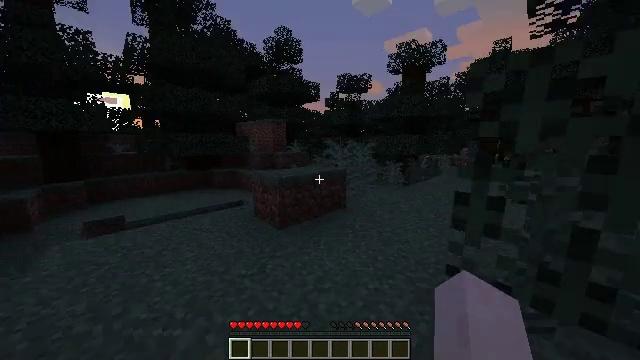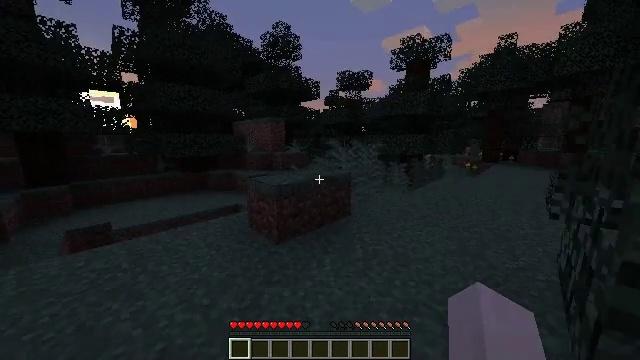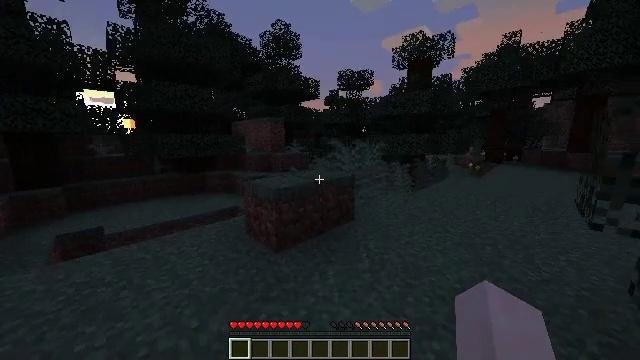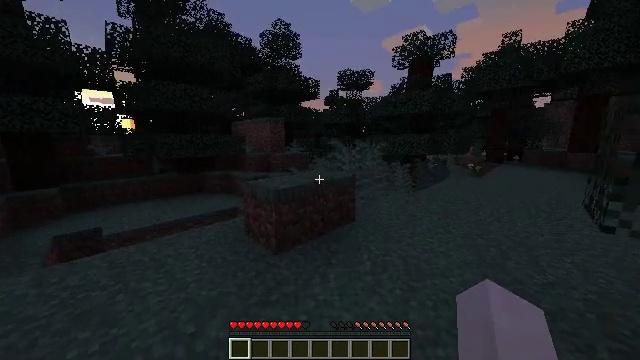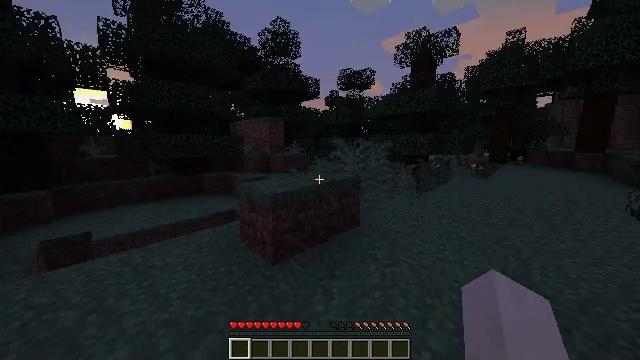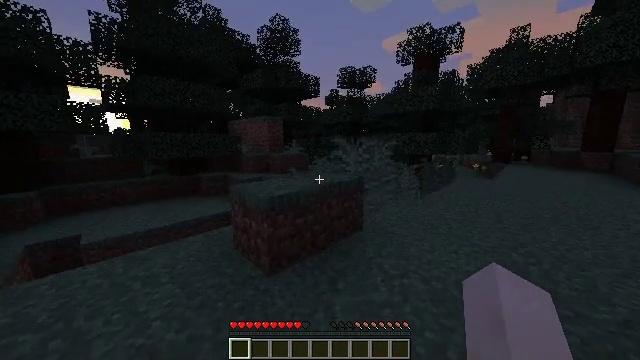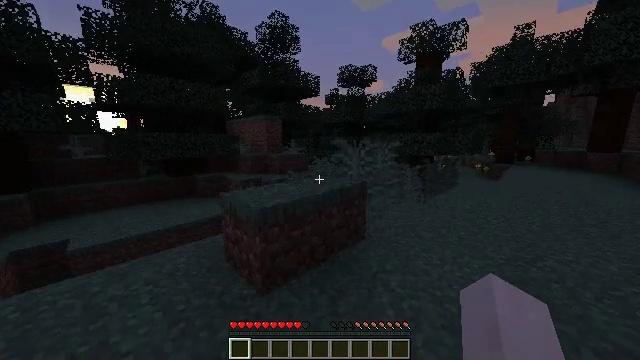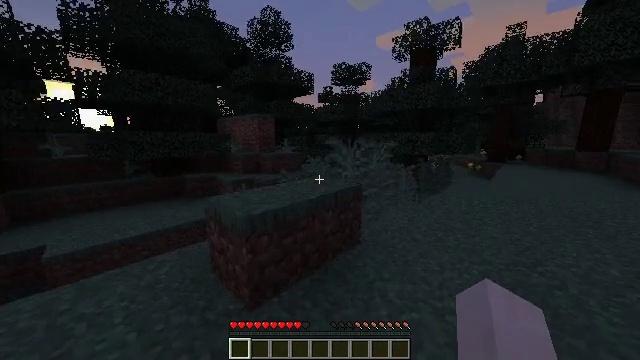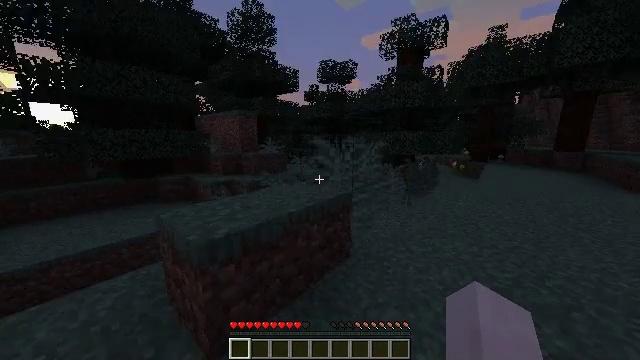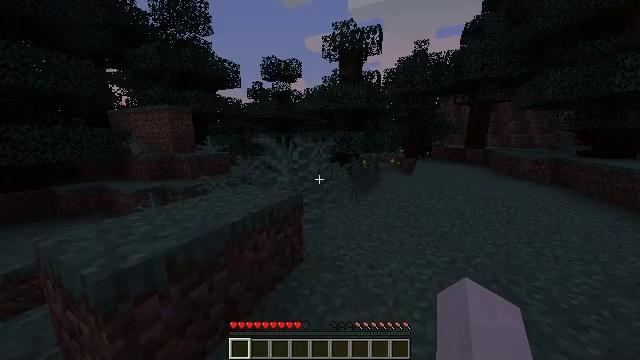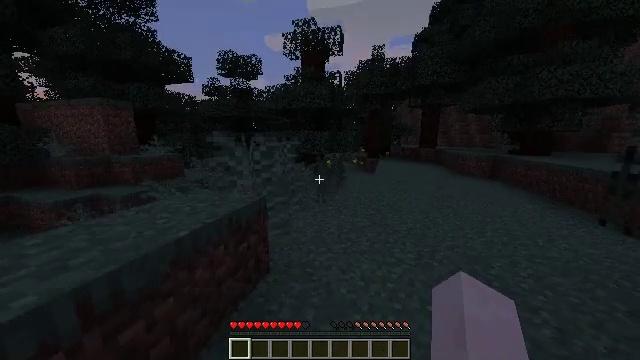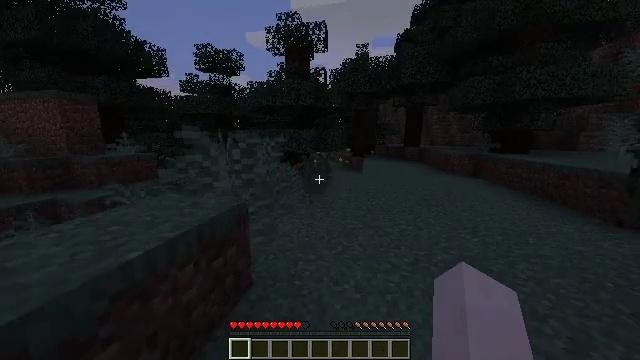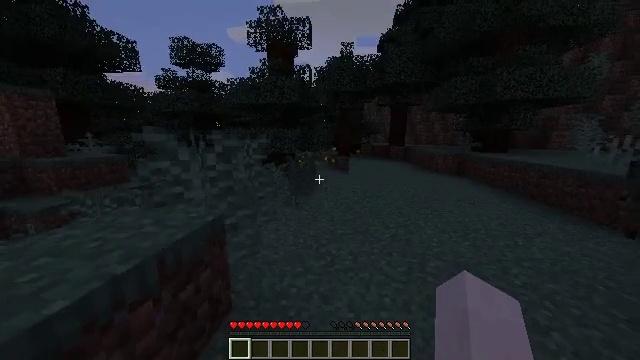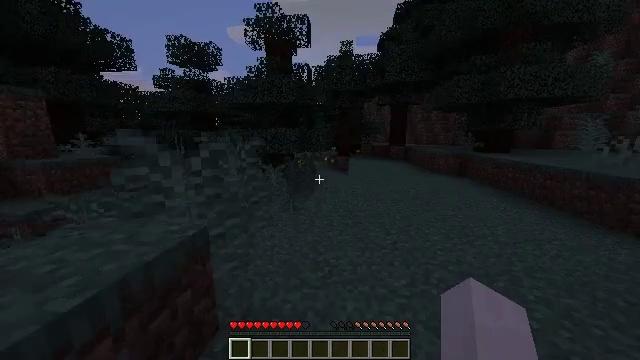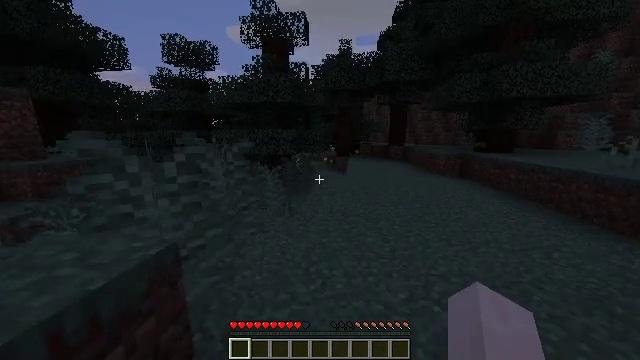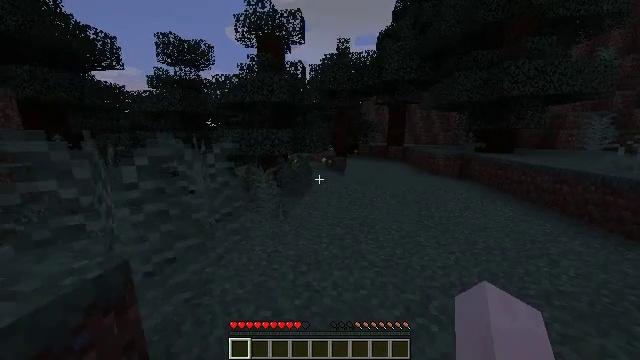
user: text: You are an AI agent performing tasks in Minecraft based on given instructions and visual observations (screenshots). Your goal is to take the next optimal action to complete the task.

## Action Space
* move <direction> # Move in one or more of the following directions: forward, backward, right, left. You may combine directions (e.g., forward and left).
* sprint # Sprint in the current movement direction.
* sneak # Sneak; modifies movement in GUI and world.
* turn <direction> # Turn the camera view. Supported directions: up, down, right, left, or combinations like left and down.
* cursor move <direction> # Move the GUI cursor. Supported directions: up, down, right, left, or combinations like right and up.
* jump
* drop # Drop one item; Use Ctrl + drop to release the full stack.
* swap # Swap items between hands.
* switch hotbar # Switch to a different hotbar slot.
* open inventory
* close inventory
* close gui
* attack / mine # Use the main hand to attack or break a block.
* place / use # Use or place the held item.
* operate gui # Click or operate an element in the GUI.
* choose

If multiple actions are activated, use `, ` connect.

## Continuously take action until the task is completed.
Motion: motion action
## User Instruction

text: Hold left button to gather the purple bed.
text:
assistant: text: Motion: move forward, sprint
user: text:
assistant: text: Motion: move forward, sprint
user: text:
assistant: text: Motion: move forward, sprint
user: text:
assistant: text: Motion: move forward, sprint
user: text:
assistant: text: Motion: move forward, sprint
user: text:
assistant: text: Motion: move forward, sprint
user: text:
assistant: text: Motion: move forward, sprint, turn right
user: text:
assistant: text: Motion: move forward, sprint, turn right
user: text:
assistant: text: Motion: move forward, sprint, turn right
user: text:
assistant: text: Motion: move forward, sprint, turn right
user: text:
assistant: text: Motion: move forward, sprint, turn right
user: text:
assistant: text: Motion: move forward and move right, sprint, turn right
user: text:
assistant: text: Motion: move forward and move right, sprint
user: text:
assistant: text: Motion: move forward and move right, sprint
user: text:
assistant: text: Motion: move forward and move right, sprint
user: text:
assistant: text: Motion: move forward and move right, sprint
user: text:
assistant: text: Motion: move forward, sprint
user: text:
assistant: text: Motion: move forward, sprint
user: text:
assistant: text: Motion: move forward, sprint, turn right
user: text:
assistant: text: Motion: move forward, sprint, turn right and up
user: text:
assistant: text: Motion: move forward, sprint, turn right and up
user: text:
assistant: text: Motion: move forward, sprint, turn right
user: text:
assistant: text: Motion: move forward, sprint, turn right
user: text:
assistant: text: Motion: move forward, sprint
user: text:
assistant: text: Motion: move forward, sprint
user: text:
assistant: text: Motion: move forward, sprint
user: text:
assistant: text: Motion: move forward, sprint, turn left
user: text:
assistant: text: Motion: move forward, sprint, turn left
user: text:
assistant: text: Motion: move forward, sprint, turn left
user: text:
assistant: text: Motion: move forward, sprint, turn left